Interaction volume radius: 10 \u00c5
Interaction volume height: 20 \u00c5
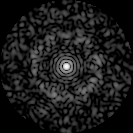
Disorder parameter: 0.8074